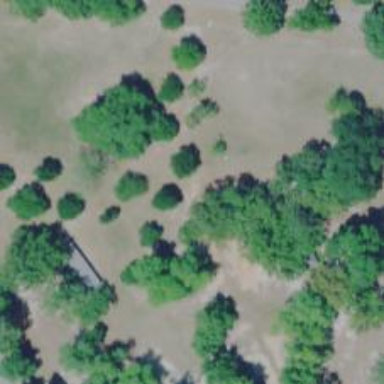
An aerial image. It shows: Disc golf basket.